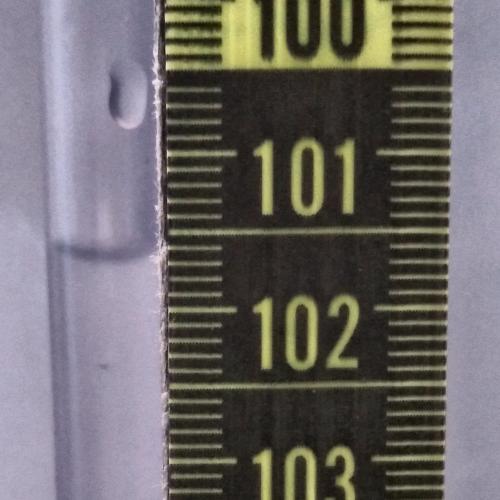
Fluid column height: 101.7 cm